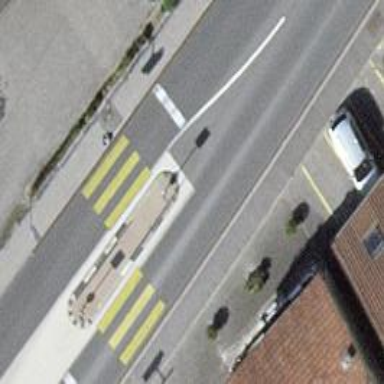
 identified as zebra crossing. It includes island."